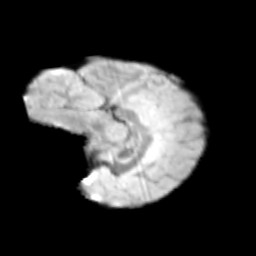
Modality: T2w
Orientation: sagittal
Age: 12
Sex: male
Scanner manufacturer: siemens
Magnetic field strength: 3 T
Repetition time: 3.8 s
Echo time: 0.07 s